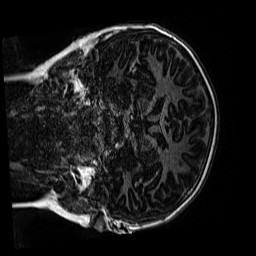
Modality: MP2RAGE
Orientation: coronal
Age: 9
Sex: male
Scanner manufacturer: siemens
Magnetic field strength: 3 T
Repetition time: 4 s
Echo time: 0.00299 s